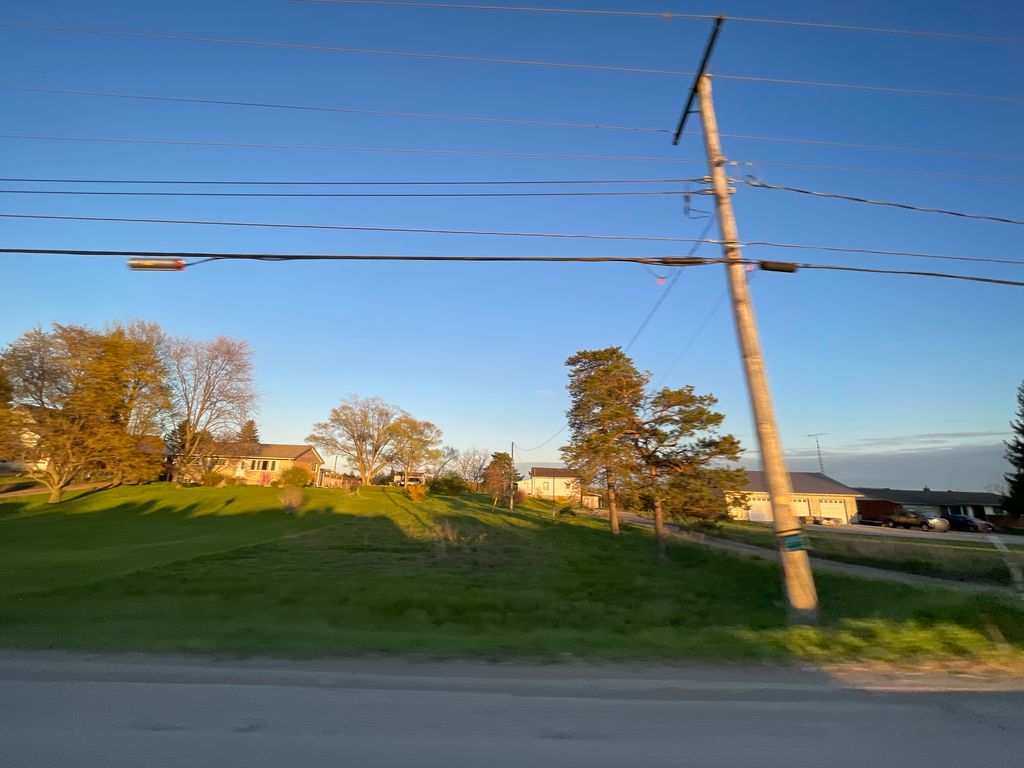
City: kitchener-waterloo